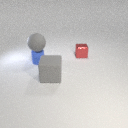
small red metal cube to the right of small blue rubber cylinder